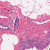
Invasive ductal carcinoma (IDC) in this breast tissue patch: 0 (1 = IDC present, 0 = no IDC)